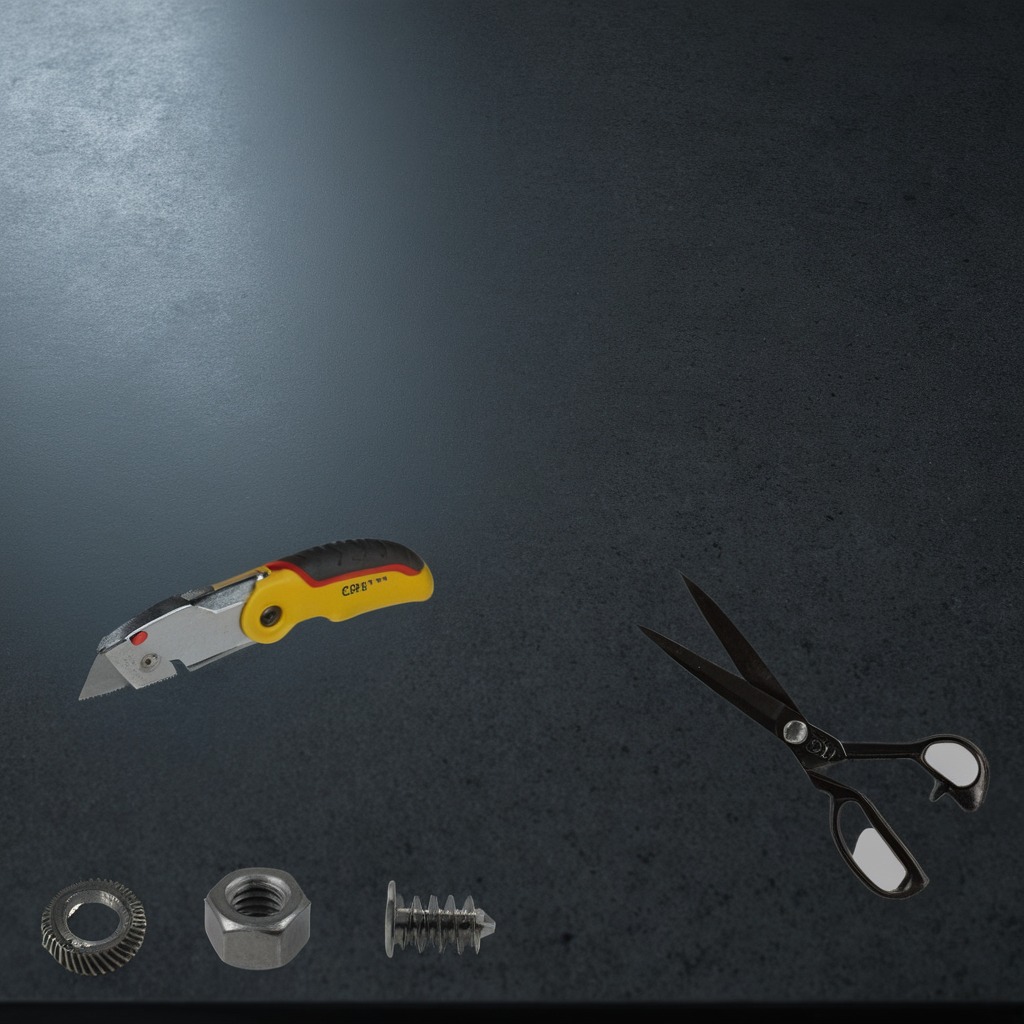
A steel gear with teeth, a utility knife, a metal machine screw, a metal nut, and a pair of scissors are lying on a clean granite table inside a workshop at night dim ambient light soft shadows worn but